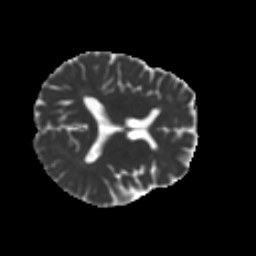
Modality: MD
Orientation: axial
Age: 59
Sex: female
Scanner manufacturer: ge
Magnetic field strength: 3 T
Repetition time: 7.8 s
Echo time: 0.0606 s